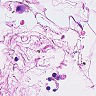
Metastatic tissue present: no